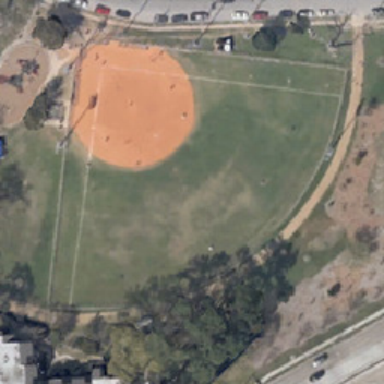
The baseball field is next to a road on both sides of which there are many cars .